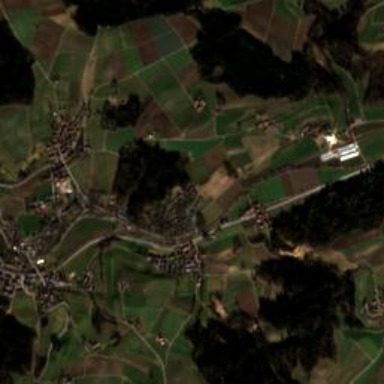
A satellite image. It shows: Village.